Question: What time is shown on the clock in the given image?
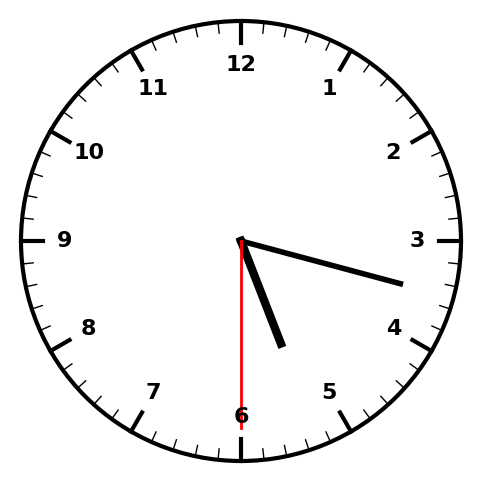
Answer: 05:17:30